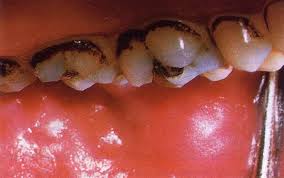
Condition: Tooth Discoloration